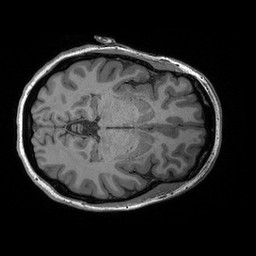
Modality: T1w
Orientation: axial
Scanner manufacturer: siemens
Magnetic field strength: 3 T
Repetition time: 2.3 s
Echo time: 0.00298 s